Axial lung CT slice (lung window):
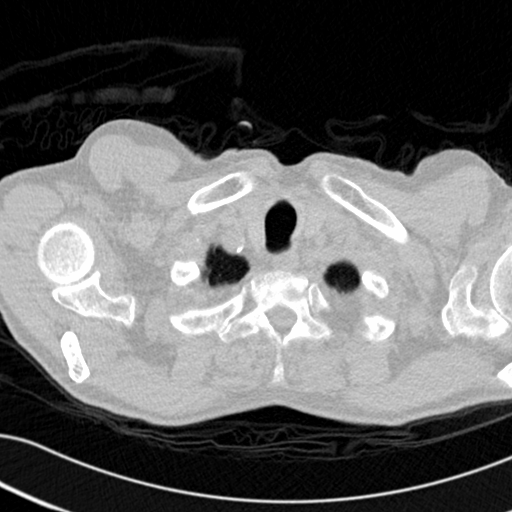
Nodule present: no